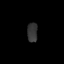
Tissue: prostate
Cell type: T cells
Senescence score: 0.6912
Nuclear area (px): 196
Mean DAPI intensity: 53.01